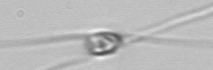
Label: Chaetoceros_danicus